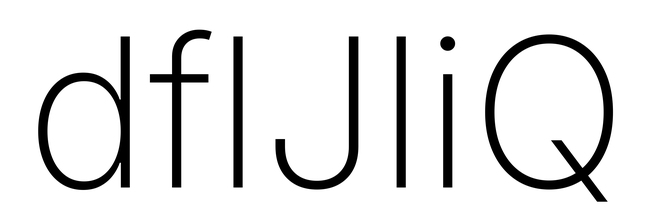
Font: Inter_ExtraLight